Question: I'm trying to do a pivot which I have managed to do on the below code only using (date_time_hour).
However as I need to return my date value by yyy-dd-mm I have been using:
'''
CONVERT(CHAR(10),tz_date_hour, 20)
'''
When I use it in the below I'm unable to return the correct values.

I thought it would be something like:
'''
SET @sql = N'SELECT *
FROM (
SELECT ivr_reason,' +
CONVERT(CHAR(10),tz_date_hour, 20) + ', total_usage
FROM [Genesys_var].[dbo].[app_subcf_results2]) AS D
PIVOT(MAX(total_usage) FOR tz_date_hour IN(' + @cols + N')) AS P;';
EXEC sp_executesql @sql;
GO
'''
But it doesn't seem to work any I can't find anything related.
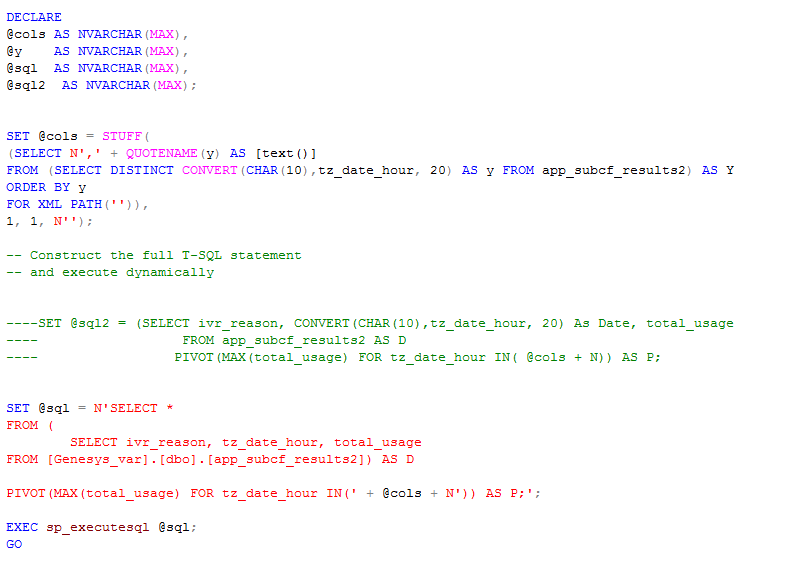
Answer: You don't need to use '+' in select clause. Should be something like this:
'''
SET @sql = N'SELECT *
FROM (
SELECT ivr_reason,
CONVERT(CHAR(10),tz_date_hour, 20) AS tz_date_hour,
total_usage
FROM [Genesys_var].[dbo].[app_subcf_results2]
) AS D
PIVOT(MAX(total_usage) FOR tz_date_hour IN(' + @cols + N')) AS P;';
EXEC sp_executesql @sql;
GO
'''